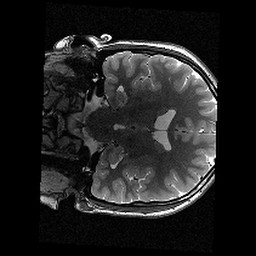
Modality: T2w
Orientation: coronal
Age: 11
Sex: female
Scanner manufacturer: siemens
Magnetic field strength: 3 T
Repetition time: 9.23 s
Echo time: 0.067 s